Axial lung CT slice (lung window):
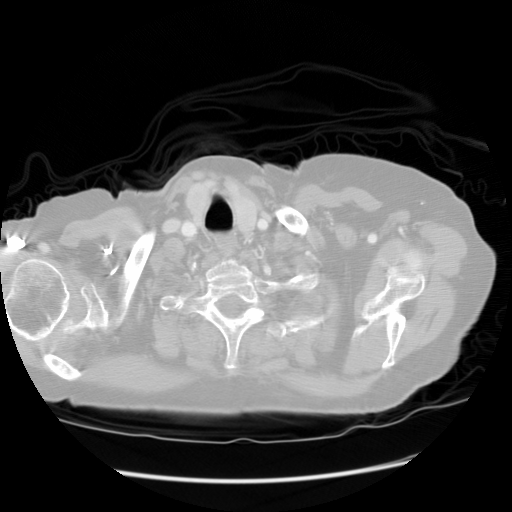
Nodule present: no